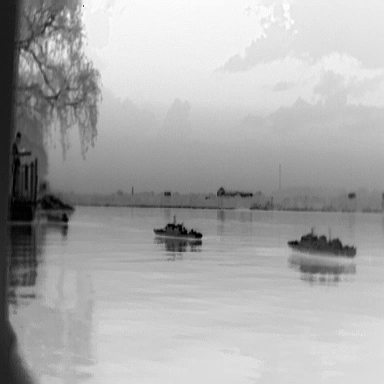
There are two warships in the infrared image.